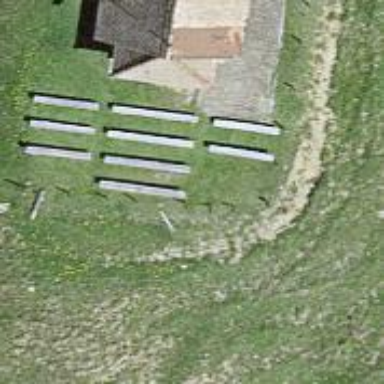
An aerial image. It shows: Bench for seating.